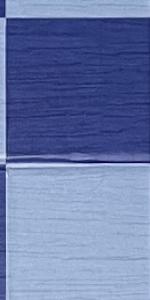
Label: Empty